九年级 · 画法几何学
(本小题8.0分)

如图, $A B$ 是 $\odot O$ 的直径, 平行四边形 $A C D E$ 的一边在直径 $A B$ 上, 点 $E$ 在 $\odot O$ 上.

图1

图2

(1)如图1, 当点 $D$ 在 $\odot O$ 上时, 请你仅用无刻度的直尺在 $A B$ 上取点 $P$, 使 $D P \perp A B$ 于 $P$;

(2)如图2, 当点 $D$ 在 $\odot O$ 内时, 请你仅用无刻度的直尺在 $A B$ 上取点 $Q$, 使 $E Q \perp A B$ 于 $Q$.

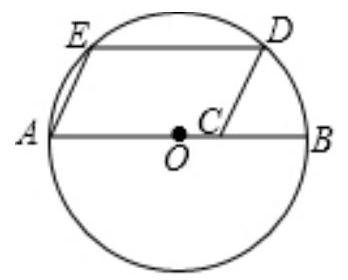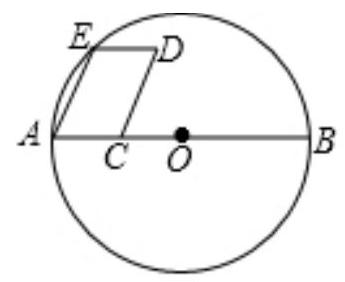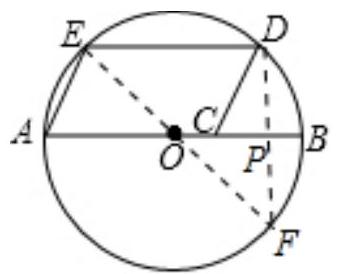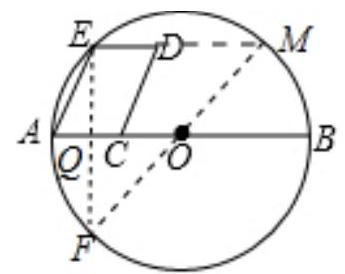
答案: 解: (1)如图, 延长 $A O$ 交 $\odot O$ 于点 $F$, 连接 $D F$ 交 $A B$ 于点 $P$, 点 $P$ 即为所求;

(2)延长 $E D$ 交 $\odot O$ 于 $M$, 作直径 $M F$, 连接 $E F$ 交 $O A$ 于点 $Q$, 点 $Q$ 即为所求.

图1

图2

解析: (1)如图1中, 延长 $A O$ 交 $\odot O$ 于点 $F$, 连接 $D F$ 交 $A B$ 于点 $P$, 因为 $E F$ 是 $\odot O$ 直径, 所以 $\angle E D F=90^{\circ}$,利用平行线的性质，可知 $D P \perp A B$.

(2)如图2中, 延长 $E D$ 交 $\odot O$ 于 $M$, 作直径 $M F$, 连接 $E F$ 交 $O A$ 于点 $Q$, 所以 $\angle M E F=90^{\circ}$, 利用平行线的性质，可知 $E Q \perp A B$.

本题考查作图一复杂作图, 平行四边形的性质, 圆的有关知识, 解题的关键是灵活运用所学知识解决
问题, 属于中考常考题型.